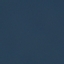
Land use / land cover: SeaLake